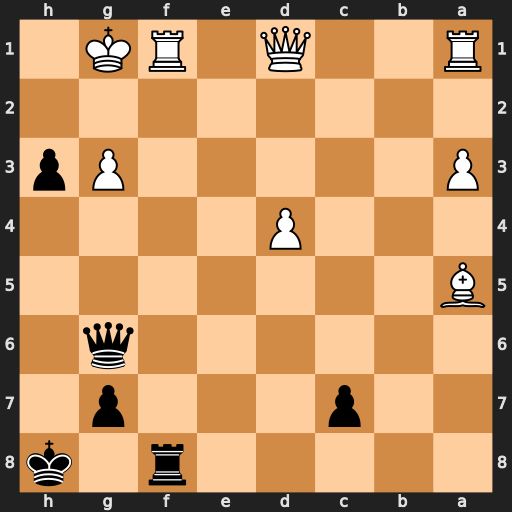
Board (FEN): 5r1k/2p3p1/6q1/B7/3P4/P5Pp/8/R2Q1RK1
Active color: b
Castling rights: -
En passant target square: -
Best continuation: Qxg3+ Kh1 Qg2#